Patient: sex F, age 67
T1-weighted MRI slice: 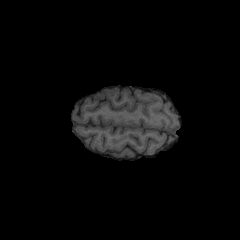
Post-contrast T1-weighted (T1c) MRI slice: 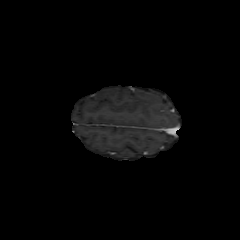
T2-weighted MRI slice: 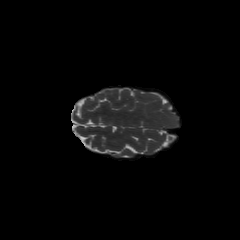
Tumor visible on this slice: no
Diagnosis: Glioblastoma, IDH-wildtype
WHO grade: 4